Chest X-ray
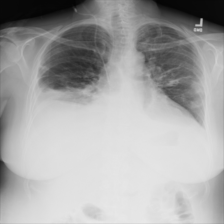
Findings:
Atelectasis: positive
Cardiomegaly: negative
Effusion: negative
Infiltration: positive
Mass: negative
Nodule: negative
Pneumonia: negative
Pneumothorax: negative
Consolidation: negative
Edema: negative
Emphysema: negative
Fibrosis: negative
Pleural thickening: negative
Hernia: negative